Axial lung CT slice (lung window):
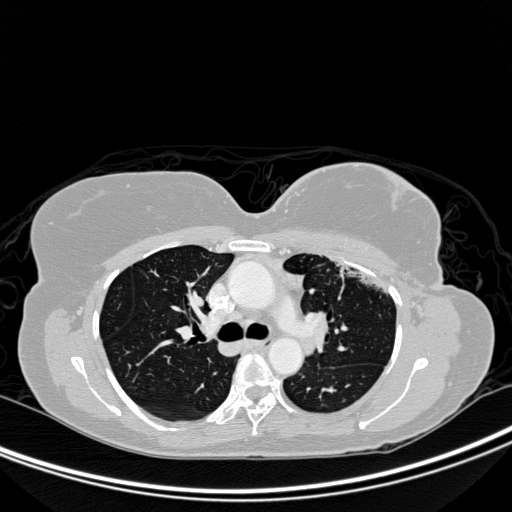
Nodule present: yes
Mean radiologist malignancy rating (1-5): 1